Interaction volume radius: 10 \u00c5
Interaction volume height: 10 \u00c5
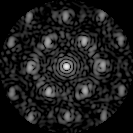
Disorder parameter: 0.4143